Field crop: maize
Growth stage: 2
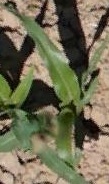
Species: maize